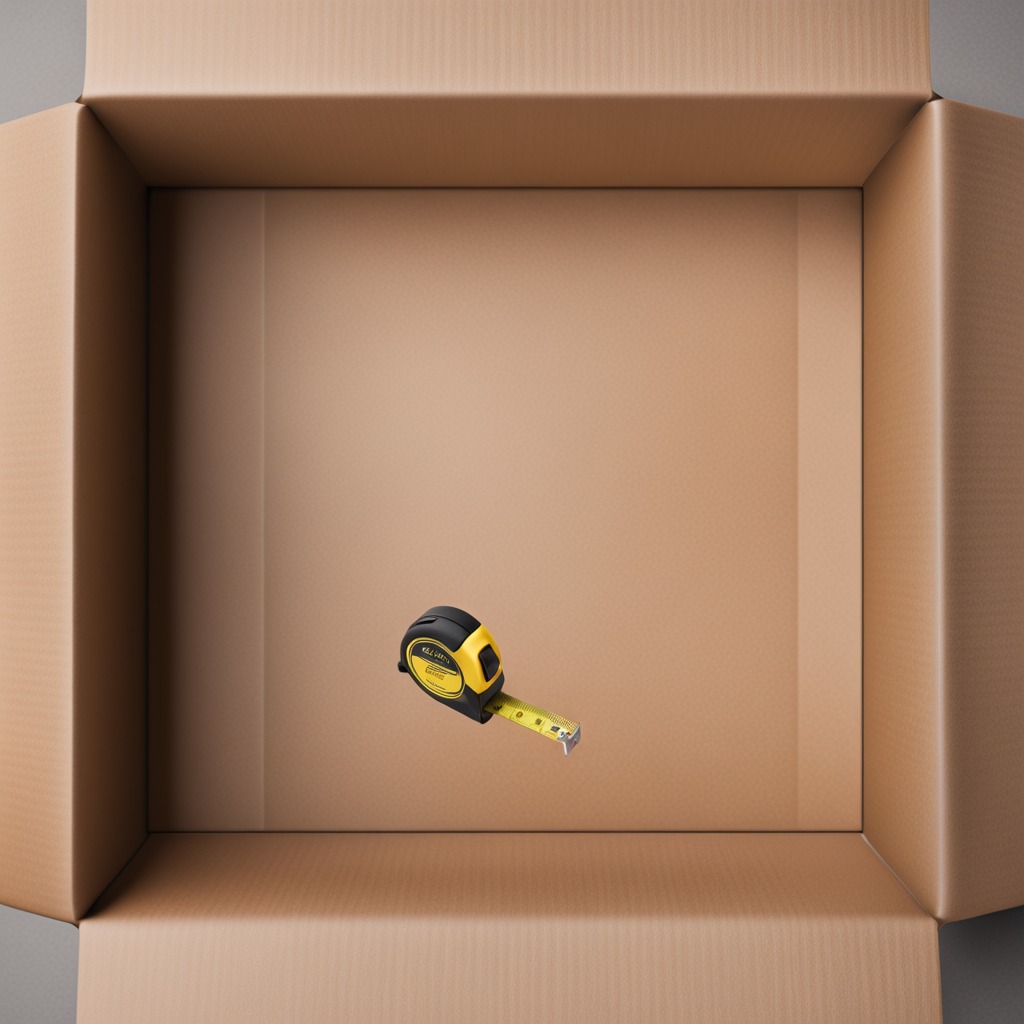
A measuring tape is lying on the cardboard box surface in an outdoor workshop during daytime bright natural light soft shadows slightly creased but